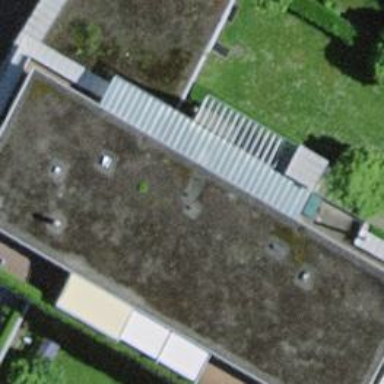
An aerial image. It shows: Skillion-roofed apartment building.